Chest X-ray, PA view. Patient: 50 years old, sex F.
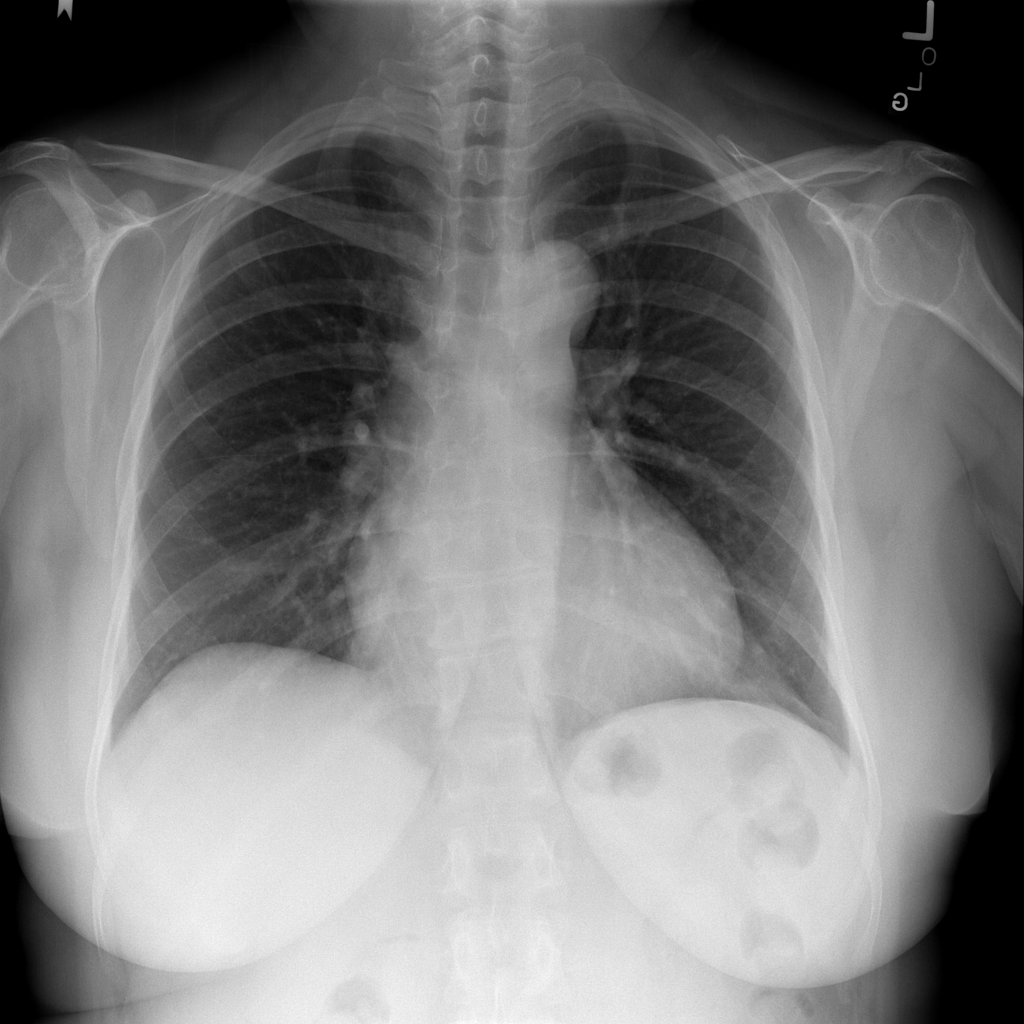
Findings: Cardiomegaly